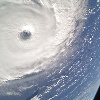
Label: cloud